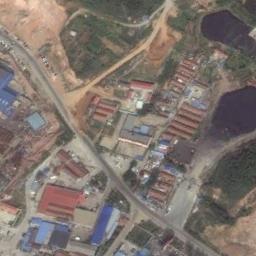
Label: industrial_area